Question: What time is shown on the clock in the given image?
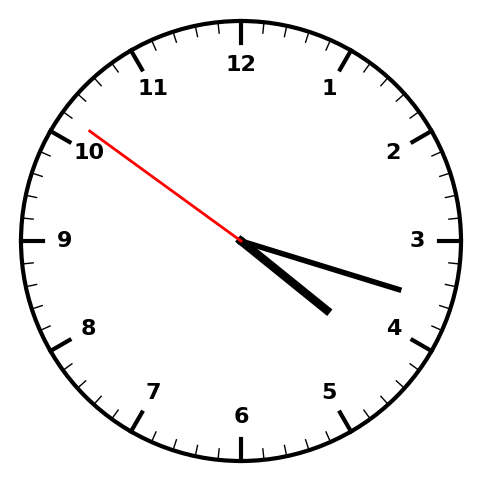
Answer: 04:17:51